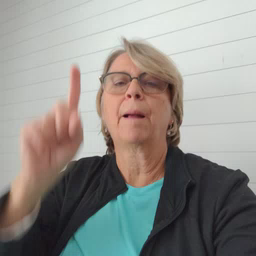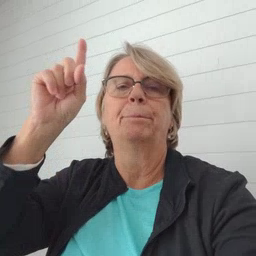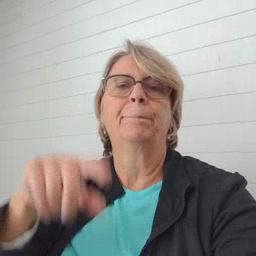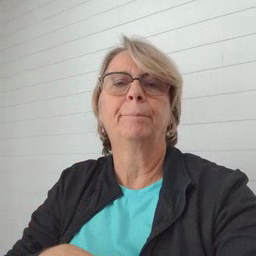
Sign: up